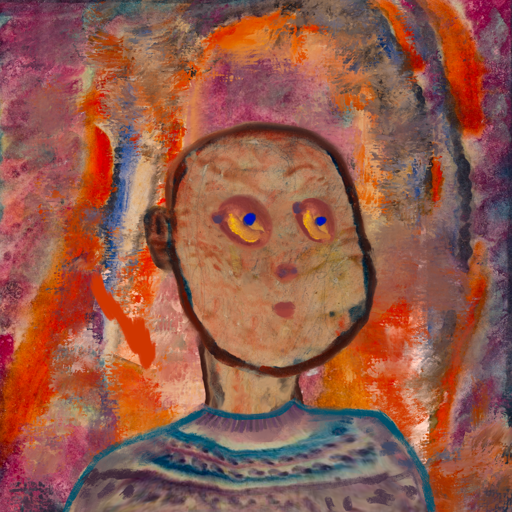
Background: Experience, Head And Neck Side: Orphan, Face Side: Mother_And_Son_Son, Bust: HillGirl, Hair Side: Blank, Head Accessory: Blank, Second Necklace: Blank, Necklace: Blank, Baby: Blank